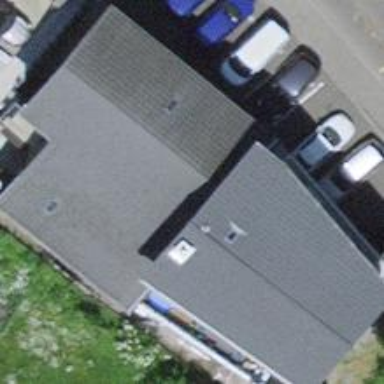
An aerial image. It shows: Commercial building.